Question: I have a Winform application where I am using TreeView. Some users of this application have a problem that they must double click on a node to expand it. So I added this code to use single click to expand nodes:
'''
Private Sub MyTreeView_NodeMouseClick(sender As System.Object,
e As System.Windows.Forms.TreeNodeMouseClickEventArgs) Handles MyTreeView.NodeMouseClick
If e.Node.IsExpanded Then
e.Node.Collapse()
Else
e.Node.Expand()
End If
End Sub
'''
This works but I noticed strange behavior regarding clicking on a nodes. I noticed that there are 2 places with different behavior. First place is with +/- symbol and dots next to it (first circle in the picture), second place is a text of the node (second circle):

Normally single click on the first place is enough to expand node and double click must be done on the second place to expand node. Then when I use my code, single click on the second place is enough to expand the node but when I do single click on the first place, the node is expanded and collapsed.
Why the user must do twice more clicks on the second place to expand node? What can I do to expand nodes with single click on both places? Thank you guys!
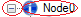
Answer: The plus/minus is still considered part of the Node - and when the user clicks it, your code toggles the expansion but the framework continues and does the same.
Add to your code to not act on the plus/minus:
'''
private static void TreeView_OnNodeMouseClick(object sender, TreeNodeMouseClickEventArgs e)
{
var hitTest = e.Node.TreeView.HitTest(e.Location);
if (hitTest.Location == TreeViewHitTestLocations.PlusMinus)
return;
if (e.Node.IsExpanded)
e.Node.Collapse();
else
e.Node.Expand();
}
'''